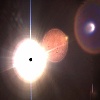
Label: sunburn